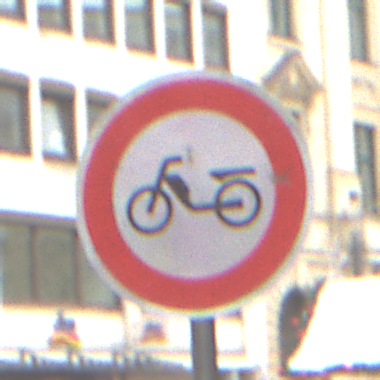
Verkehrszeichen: VerbotMofas
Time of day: Midday
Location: Outdoor (Urban)
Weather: Overcast
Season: NotSpecified
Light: Natural